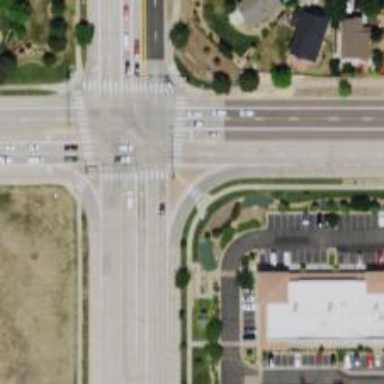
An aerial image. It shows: Marked road crossing.